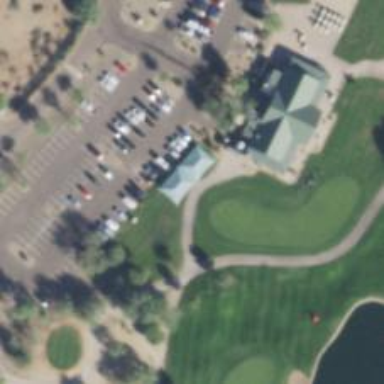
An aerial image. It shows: Path for both roads and golfers.